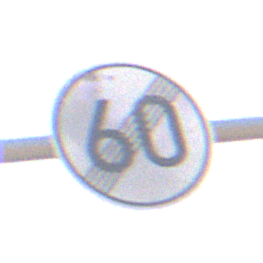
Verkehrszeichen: EndeGeschwindigkeit60
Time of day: MorningAfternoon
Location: Outdoor (Nature)
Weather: PartlyCloudy
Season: NotSpecified
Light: Natural